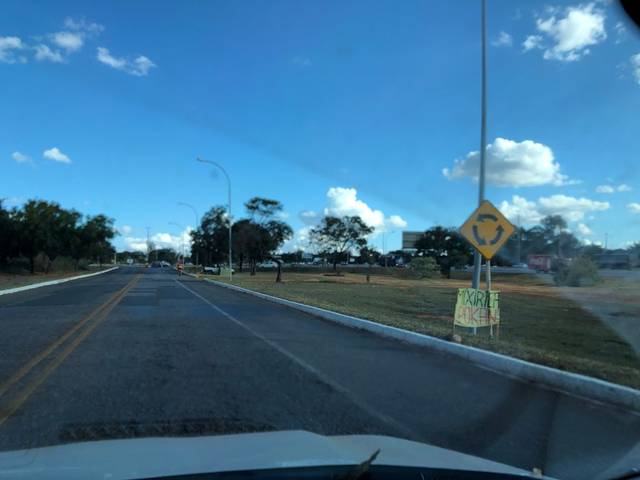
Region: Brazil
Coordinates: -15.886, -47.96